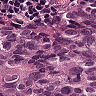
Metastatic tissue present: yes